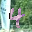
Label: 4